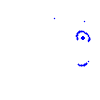
Particle: proton